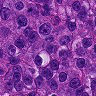
Metastatic tissue present: yes